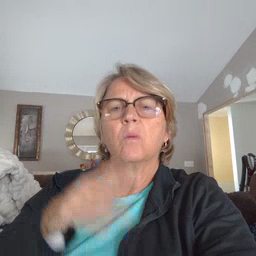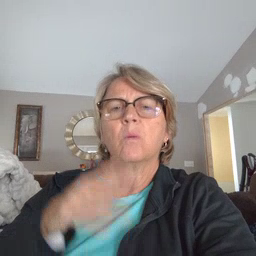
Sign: read